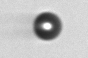
Label: bead